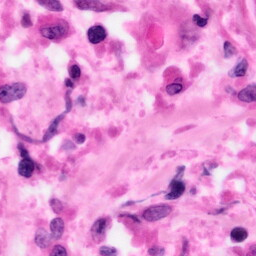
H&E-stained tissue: Pancreatic